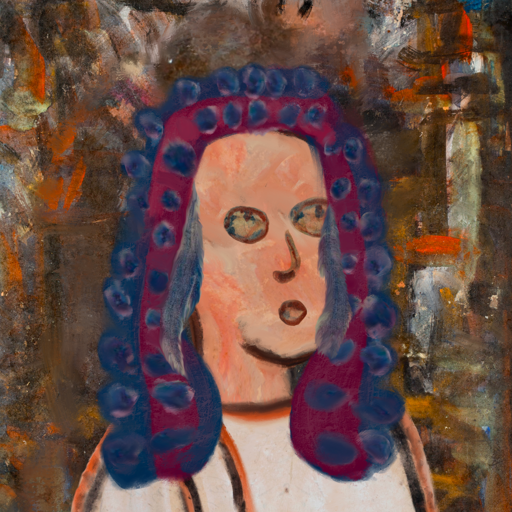
Background: GypsyQueen, Head And Neck Side: Roy_Bahadur, Face Side: Orphan, Bust: Roy_Bahadur, Hair Side: Hill_Girl, Head Accessory: Blank, Second Necklace: Blank, Necklace: Blank, Baby: Blank